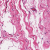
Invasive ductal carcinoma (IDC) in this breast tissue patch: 0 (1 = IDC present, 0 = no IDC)